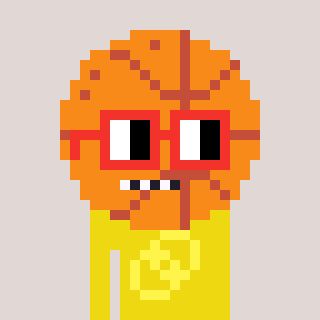
a pixel art character with square red glasses, a basketball-shaped head and a yellow-colored body on a warm background